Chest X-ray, AP view. Patient: 32 years old, sex M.
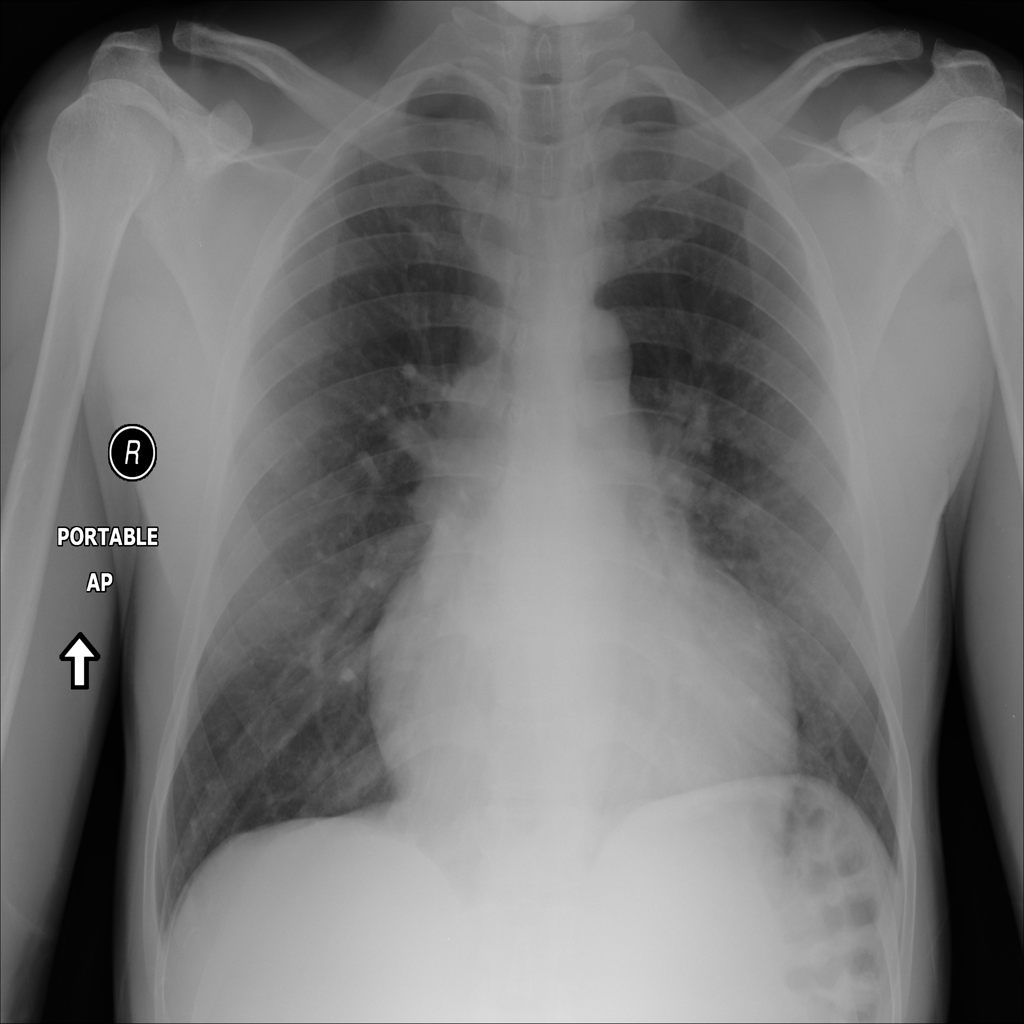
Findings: Cardiomegaly, Infiltration